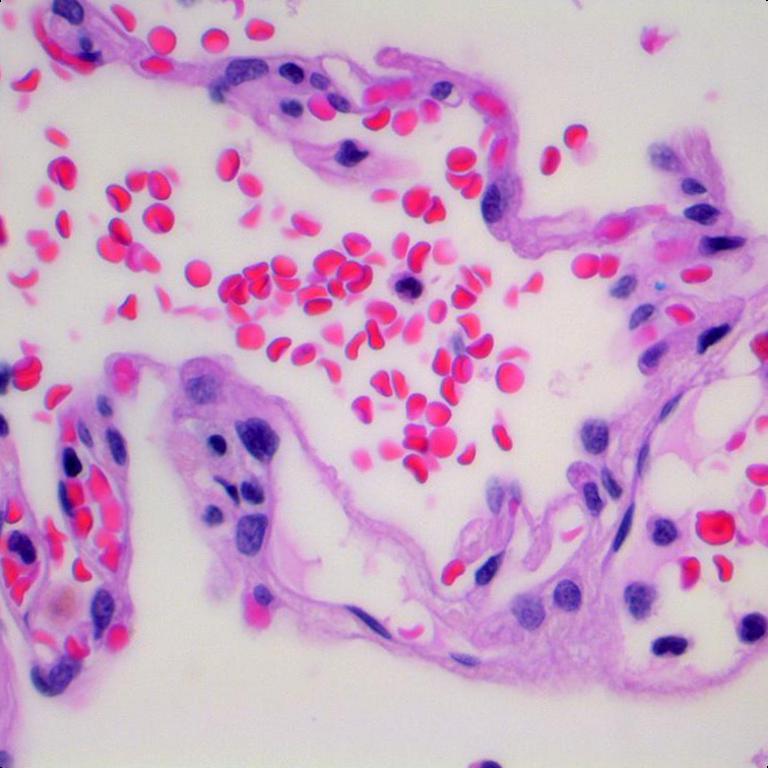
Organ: lung
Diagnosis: benign